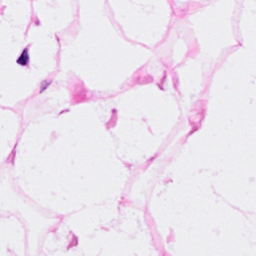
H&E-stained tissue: Breast